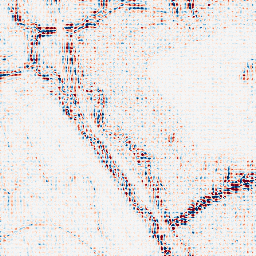
Category: wavelet
Decomposition family: wavelet_reverse_biorthogonal
Decomposition parameters: wavelet: rbio2.4
level: 2
Upsampling method: sinc_blackman
Upsampling parameters: scale: 8
kernel_size: 8
Upsampling scale: 8